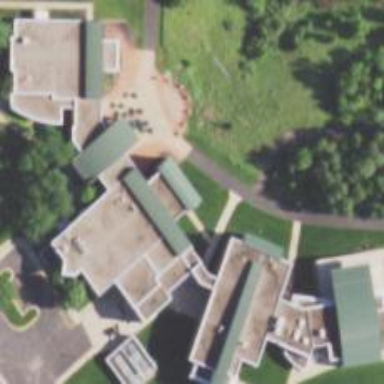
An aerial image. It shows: College building.